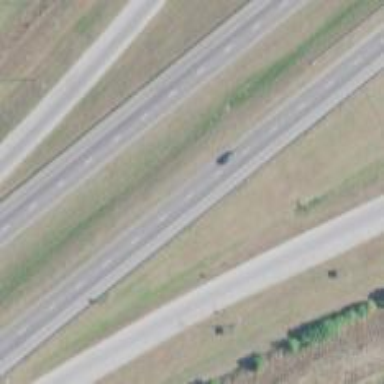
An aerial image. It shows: Motorway.